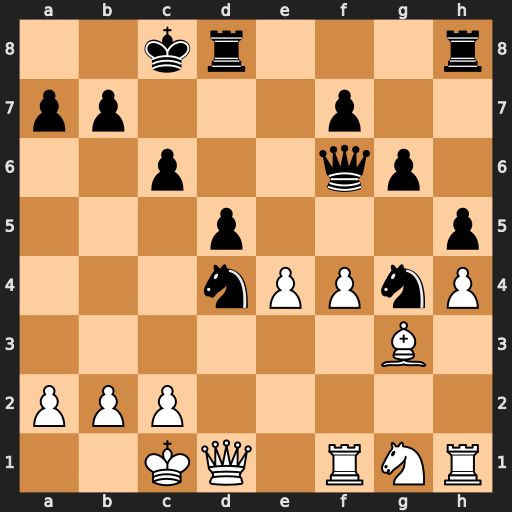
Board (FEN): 2kr3r/pp3p2/2p2qp1/3p3p/3nPPnP/6B1/PPP5/2KQ1RNR
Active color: w
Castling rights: -
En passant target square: -
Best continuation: e5 Qf5 Qxd4